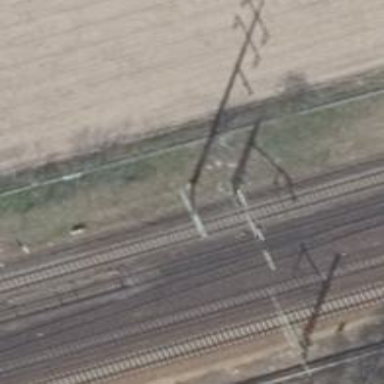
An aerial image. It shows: Railway signal positioned in the track.